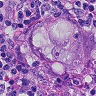
Metastatic tissue present: yes